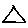
Label: triangle